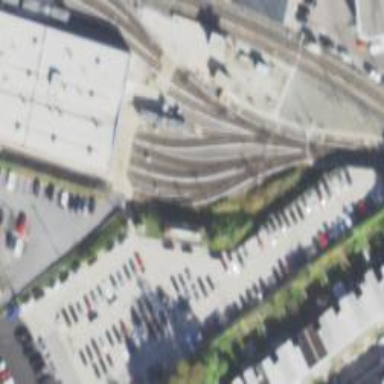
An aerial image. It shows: Yard serving electrified light rail.